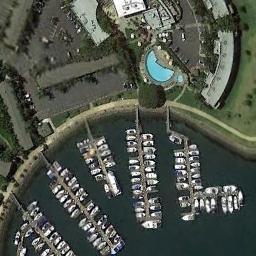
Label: harbor